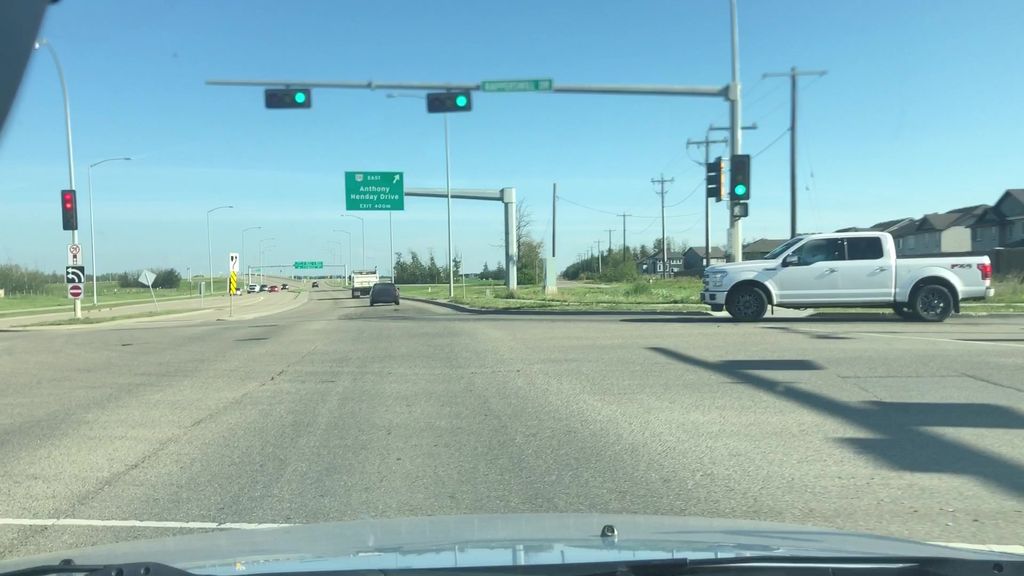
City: edmonton